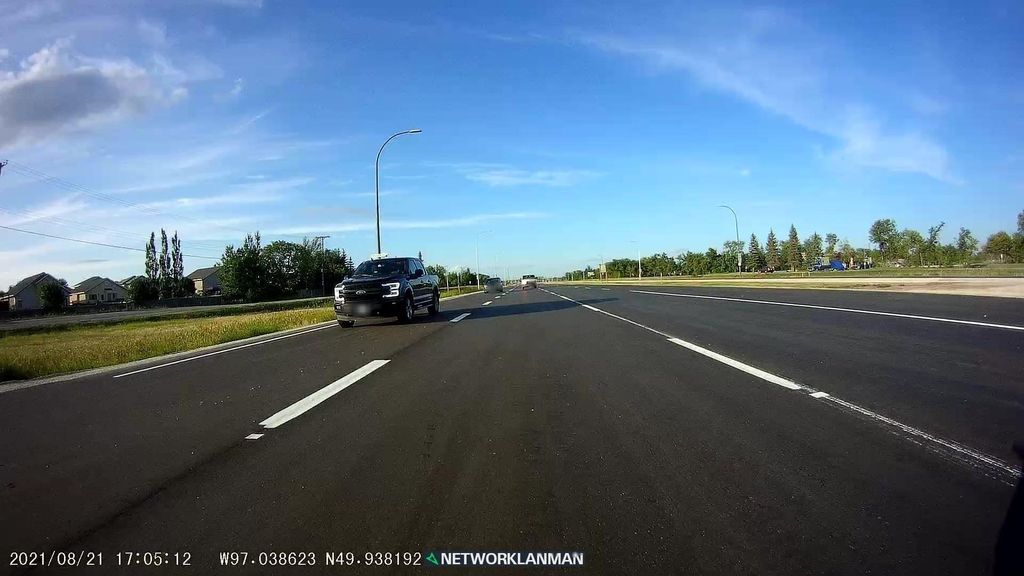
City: winnipeg